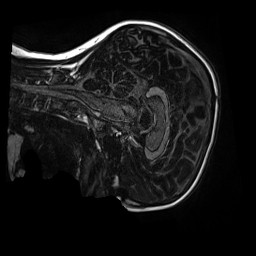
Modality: MP2RAGE
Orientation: sagittal
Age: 9
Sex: male
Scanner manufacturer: siemens
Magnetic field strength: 3 T
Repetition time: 4 s
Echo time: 0.00303 s